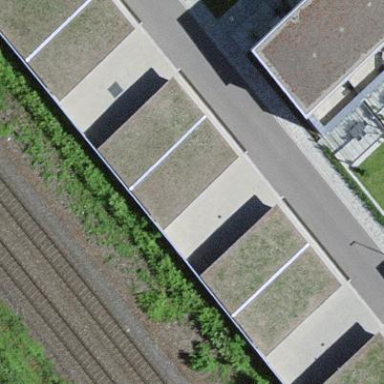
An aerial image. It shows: Carport building.